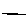
Label: line